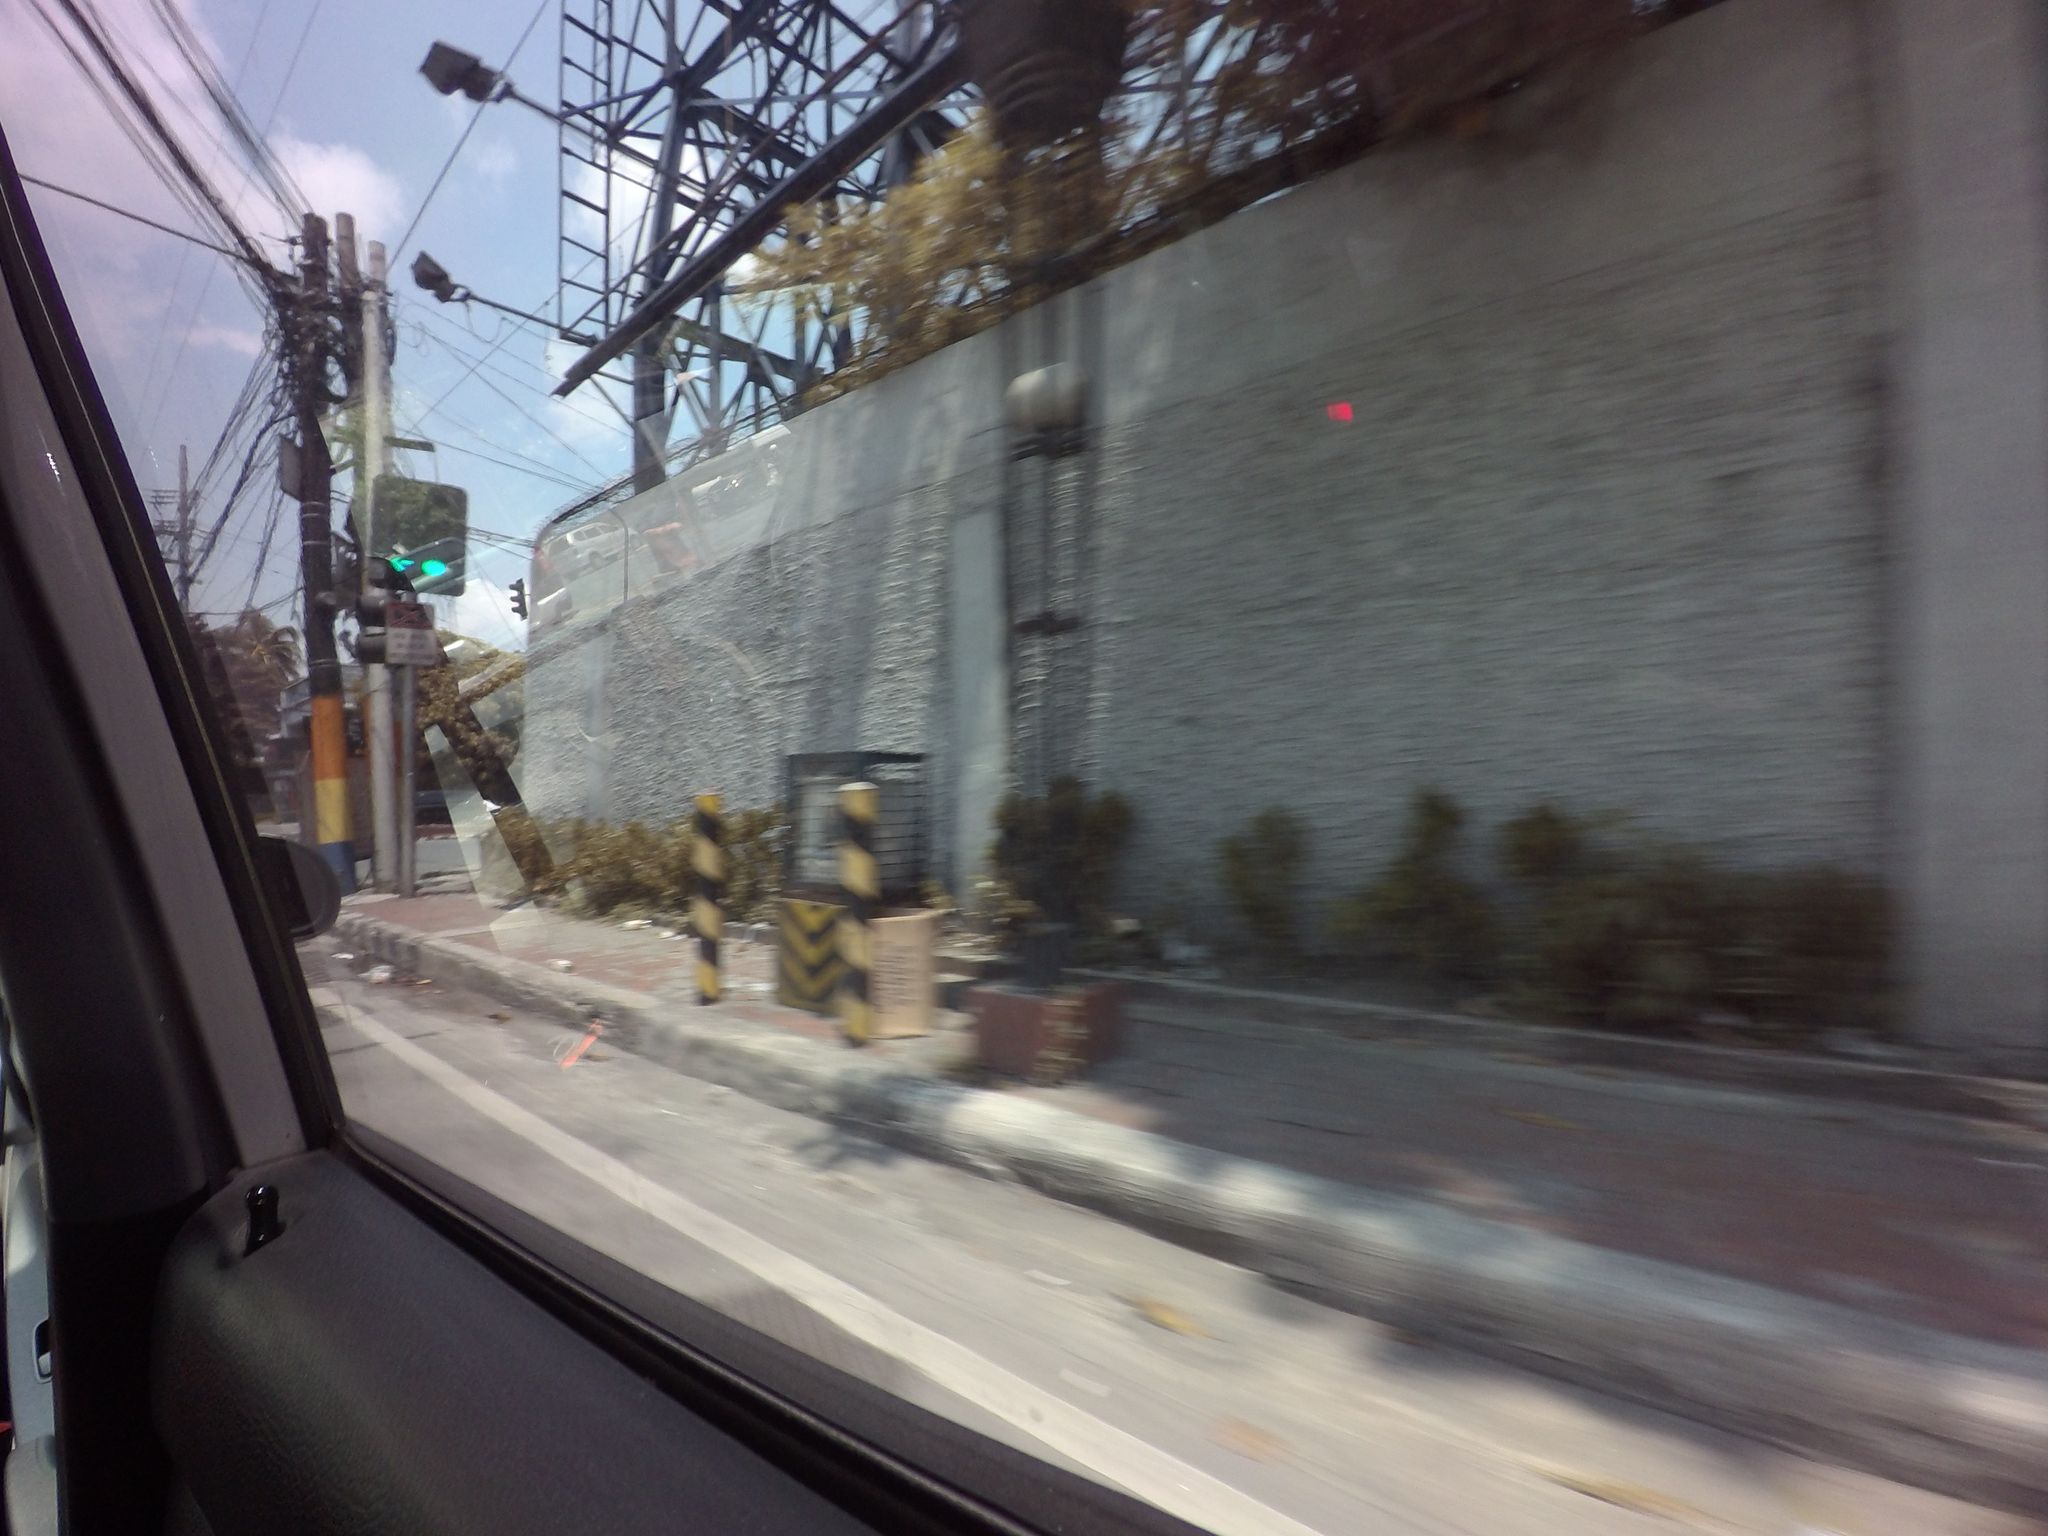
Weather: snowy
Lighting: day
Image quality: slightly poor
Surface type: driving surface
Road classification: secondary
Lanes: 2
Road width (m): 14
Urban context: urban centre
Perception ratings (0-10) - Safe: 2.21, Lively: 3.89, Beautiful: 1.62, Boring: 3.84, Depressing: 3.53, Wealthy: 1.06